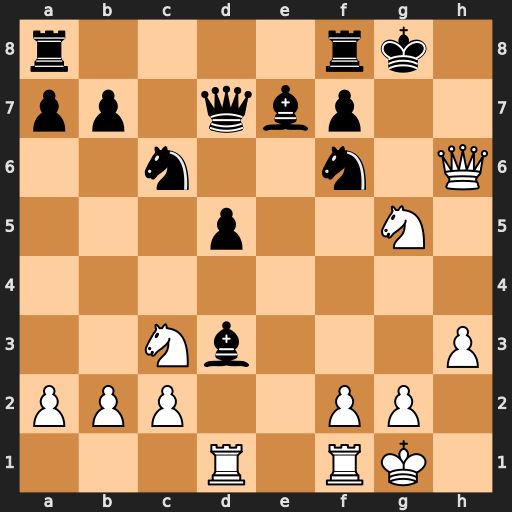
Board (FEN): r4rk1/pp1qbp2/2n2n1Q/3p2N1/8/2Nb3P/PPP2PP1/3R1RK1
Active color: w
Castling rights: -
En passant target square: -
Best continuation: Rxd3 Qf5 Rg3